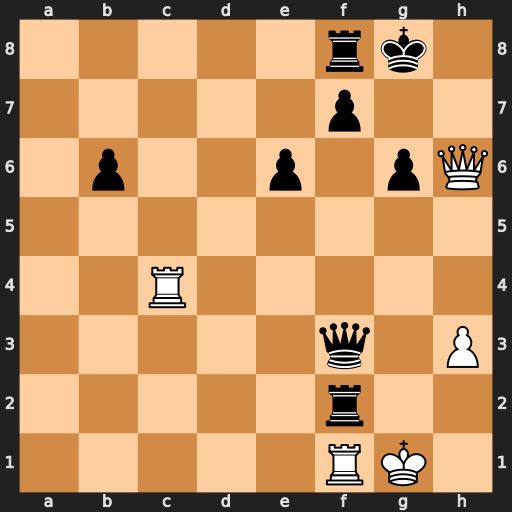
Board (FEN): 5rk1/5p2/1p2p1pQ/8/2R5/5q1P/5r2/5RK1
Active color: w
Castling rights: -
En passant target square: -
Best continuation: Rxf2 Qg3+ Rg2